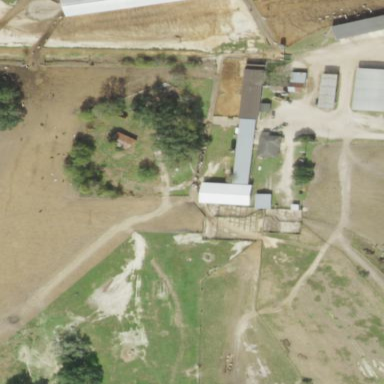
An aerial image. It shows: Dairy farmyard.